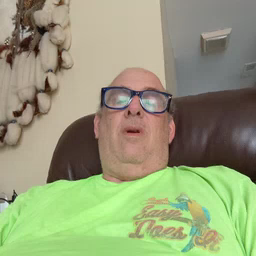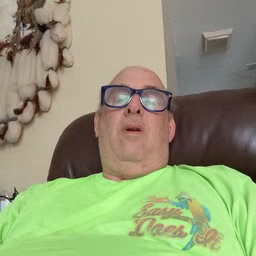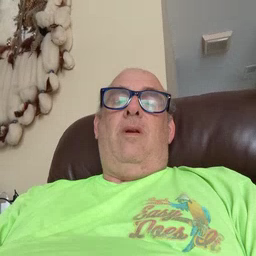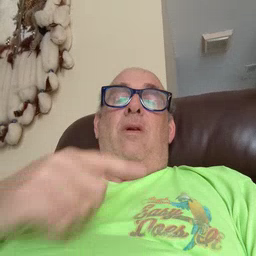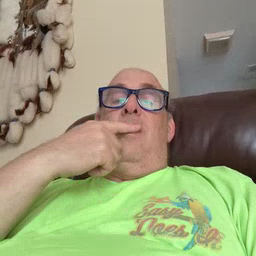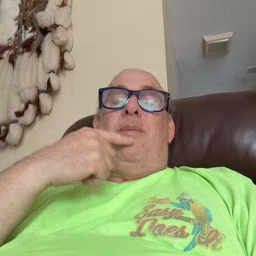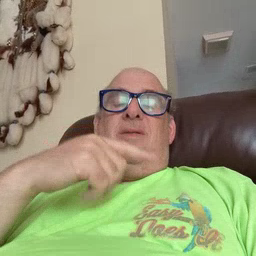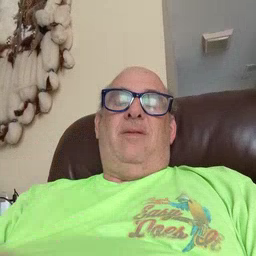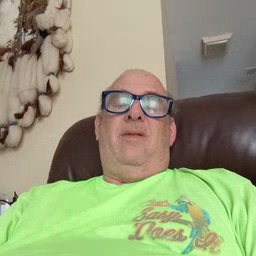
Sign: lips